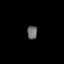
Tissue: prostate
Cell type: Fibroblasts
Senescence score: 0.7511
Nuclear area (px): 134
Mean DAPI intensity: 107.933